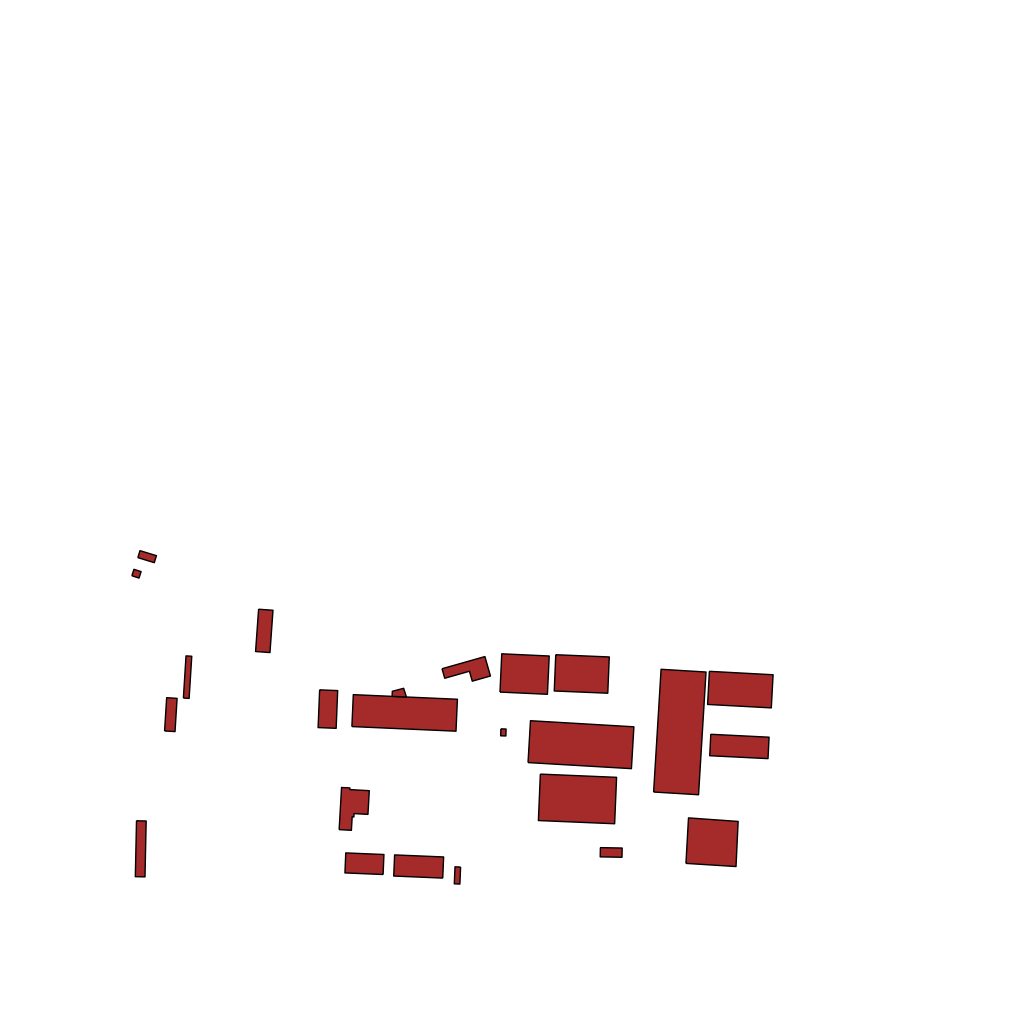
Tags: overhead vector_map, business, industrial, recreation, special, individual_rise, low_rise, density_1, Facility, 1.0 km²